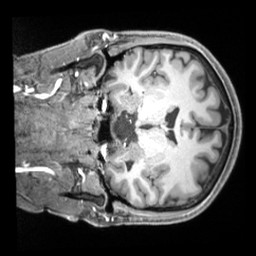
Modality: T1w
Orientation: coronal
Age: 30
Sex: male
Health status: ill
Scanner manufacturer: siemens
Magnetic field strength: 3 T
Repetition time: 2.2 s
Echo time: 0.00218 s